Question: I am trying to make a web page that allows the user to submit information about an object using input boxes and a save button. So far I have found it relatively easy to get the page to work for names, numbers etc. using basic types like strings, integers, booleans and doubles. I can enter this basic information into the input boxes and get the information to save into the database by hitting the save button.
However, the last input field that I need to get working is the Location field. This field is saved as a complex type called LatLng containing Latitude and Longitude values. I have been able to get the input boxes to display properly using the razor HTML form element EditorFor(). It automatically creates two input boxes one for Lat and one for Long.
EX:

But it seems that no matter what I input into these boxes the value stored in the database is always lat:0, long:0.
By setting a break point in my model file I have found out that the by the time it gets to the model the 'value' variable inside the 'set' in Location is already {0,0}.
So my Question is:
Is there something wrong with my code that would cause the value passed from the EditorFor() text boxes to be zeroed before reaching my model file? Or is there some way that will allow me to debug this deeper?
This code is from my view page. I removed everything I thought was irrelevant and all of the other fields besides Name and Location, to show one thing that is working for me and the one that is not:
'''
<div class="row">
<div class="col-md-12">
<section id="createGenericModelForm">
@using (Html.BeginForm("Create", "GenericModel", FormMethod.Post, new { @class = "form-horizontal", role = "form" }))
{
<div class="form-group">
@Html.LabelFor(m => m.Name, new { @class = "col-md-2 control-label" })
<div class="col-md-6">
@Html.TextBoxFor(m => m.Name, new { @class = "form-control" })
</div>
</div>
<div class="form-group">
@Html.LabelFor(m => m.Location, new { @class = "col-md-2 control-label" })
<div class="col-md-6">
@Html.EditorFor(m => m.Location, new { @class = "form-control" })
</div>
</div>
<div class="form-group">
<div class="col-md-offset-2 col-md-10">
<input type="submit" value="Create" class="btn btn-default" />
</div>
</div>
}
</section>
</div>
</div>
'''
I also removed everything from the model page besides Name and Location:
'''
public class GenericModel
{
public GenericModel()
{
Location = new LatLng(0, 0);
}
[Required]
[Display(Name = "Name")]
public string Name { get; set; }
private LatLng _Location;
[Display(Name = "Location")]
public LatLng Location
{
get
{
return _Location;
}
set
{
_Location = value ?? new LatLng(0, 0); //WHEN DEBUGGING THIS IS WHERE value = {0,0}
}
}
}
'''
This is the code that defines the Complex Type LatLng:
'''
[ComplexType]
public class LatLng : IEquatable<LatLng>
{
public LatLng(){ }
public double Latitude { get; private set; }
public double Longitude { get; private set; }
public LatLng(double latitude, double longitude)
{
Latitude = Math.Min(Math.Max(-90.0, latitude), 90.0);
Longitude = Math.Min(Math.Max(-180.0, longitude), 180.0);
}
public override string ToString()
{
return string.Format("{0},{1}", Latitude, Longitude);
}
public override bool Equals(object obj)
{
return obj is LatLng && this.Equals((LatLng)obj);
}
public bool Equals(LatLng other)
{
return this.Latitude == other.Latitude
&& this.Longitude == other.Longitude;
}
}
'''
I am new to programming in these languages so please be patient with me. Also, please let me know if you required more code.
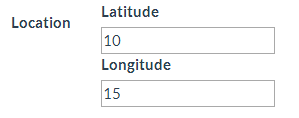
Answer: The problem is the two properties in your 'LatLng' class:
'''
public double Latitude { get; private set; }
public double Longitude { get; private set; }
'''
They have a private setter on them.
I see what you're trying to do, you're trying to set them via a constructor call, but that's not how the model binder works.
The model binder will do the following when you post that form:
1. Create a new instance of your model
2. Latitude and Longitude properties will be set from the values found in the respective form fields.
If you want to keep your model how it is you'll need to read up on how to create a custom model binder and register it. It's pretty straight forward and you'll have full control.
Additionally, in your model the Location property doesn't need any implementation for the getter or setter:
'''
[Display(Name = "Location")]
public LatLng Location { get; set; }
'''
You're setting the default in your constructor and if Location is null then it just ignores it, it won't set it to null.